Interaction volume radius: 5 \u00c5
Interaction volume height: 10 \u00c5
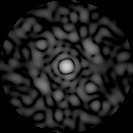
Disorder parameter: 0.7972